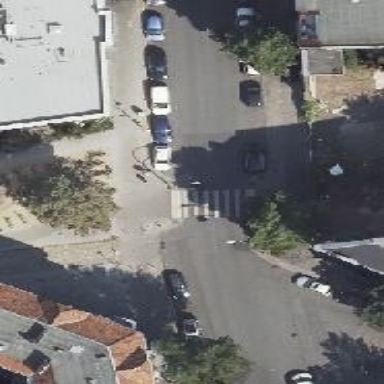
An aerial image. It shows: Zebra crossing on footway.